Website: lowes
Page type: billing-address
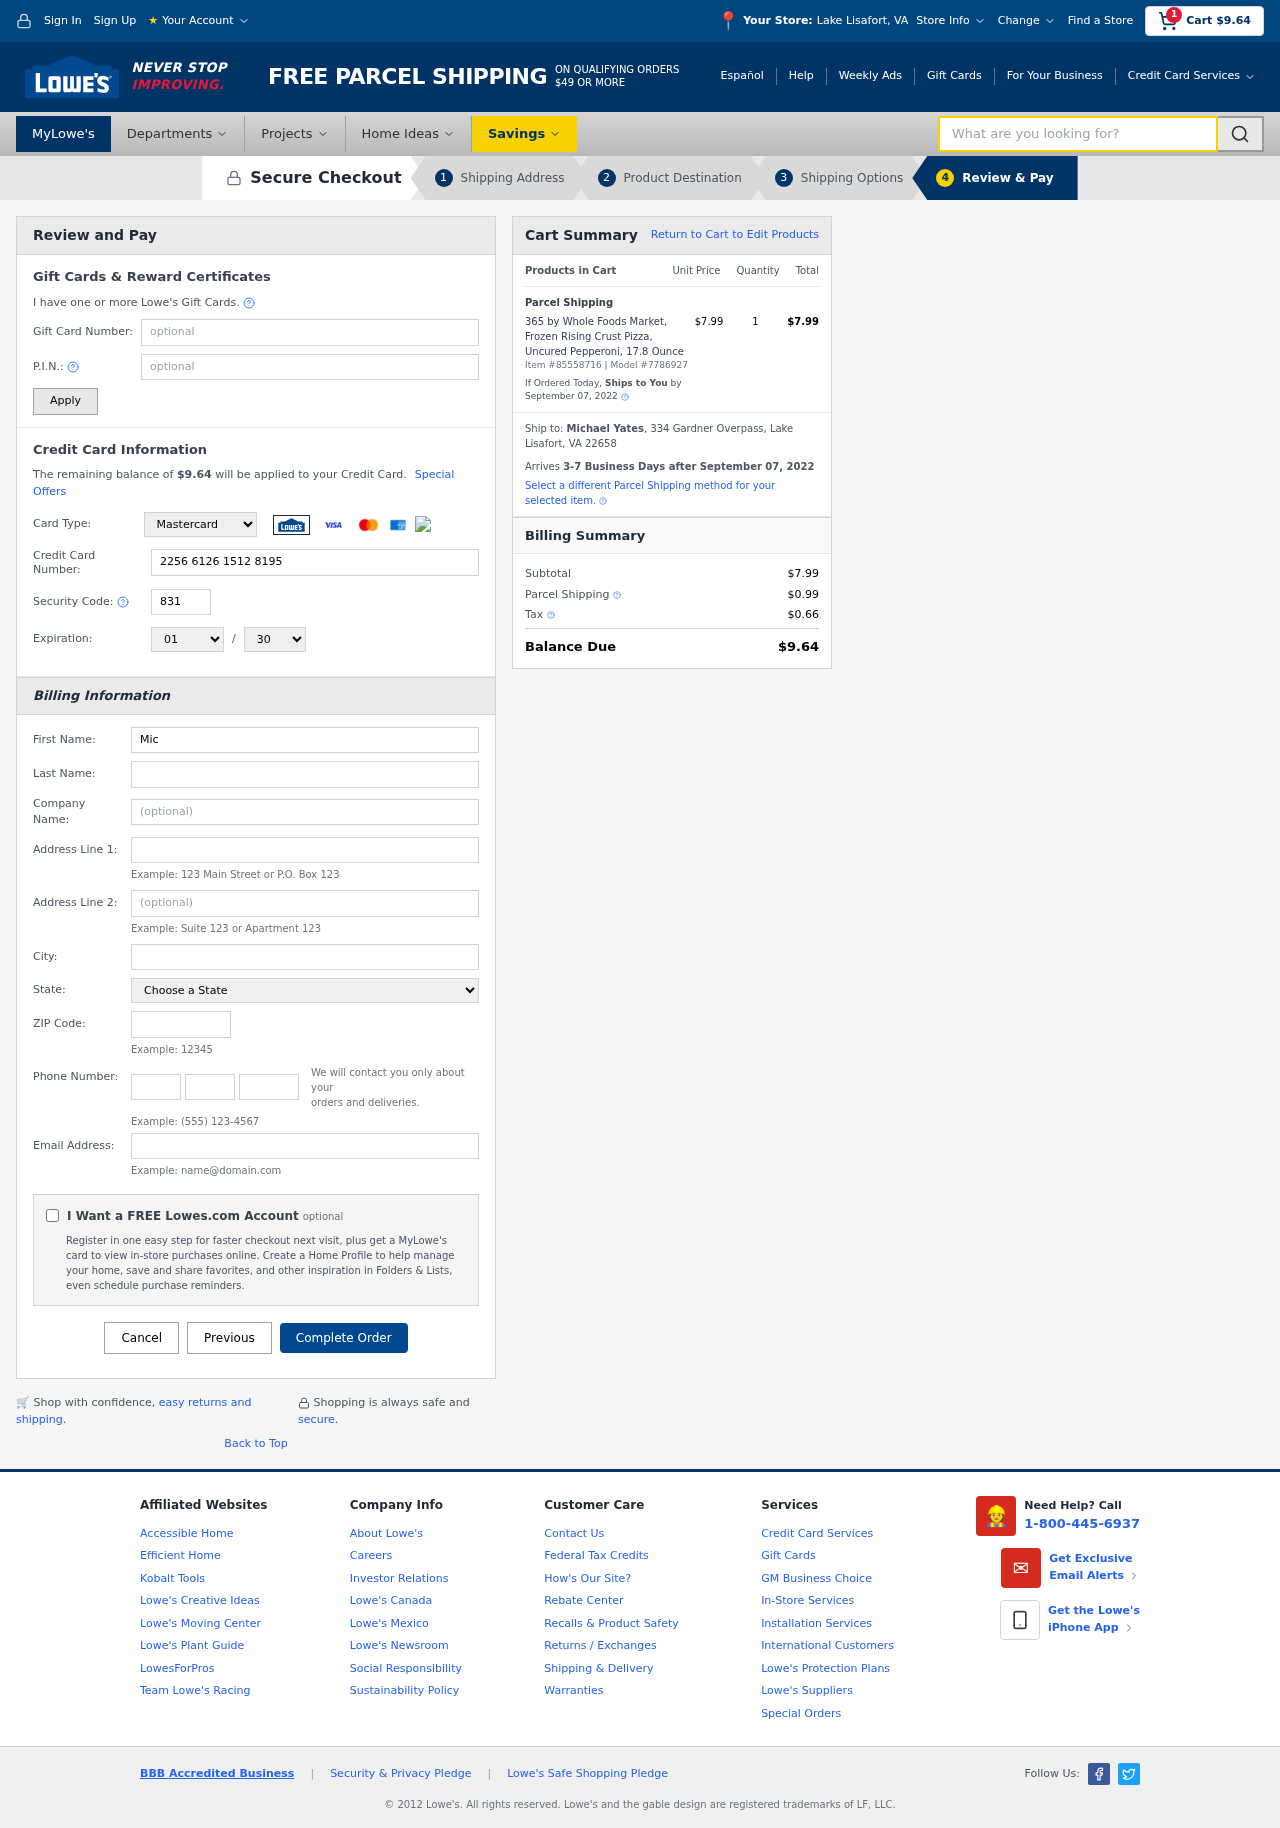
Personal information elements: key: PII_CARD_CVV
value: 831
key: PII_CARD_EXPIRY_MONTH
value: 01
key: PII_CARD_EXPIRY_YEAR
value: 30
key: PII_CARD_NUMBER
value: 2256 6126 1512 8195
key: PII_CARD_TYPE
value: Mastercard
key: PII_CITY
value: Lake Lisafort
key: PII_CITY_STATE
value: Lake Lisafort, VA
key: PII_EMAIL
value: myates@gmail.com
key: PII_FIRSTNAME
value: Michael
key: PII_FULLNAME
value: Michael Yates
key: PII_LASTNAME
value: Yates
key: PII_PHONE_AREA
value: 977
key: PII_PHONE_PREFIX
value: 848
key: PII_PHONE_SUFFIX
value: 9928
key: PII_POSTCODE
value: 22658
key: PII_STATE
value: Virginia
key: PII_STREET
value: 334 Gardner Overpass
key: PII_CITY_STATE_ZIP
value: Lake Lisafort, VA 22658
Product elements: key: PRODUCT1_NAME
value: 365 by Whole Foods Market, Frozen Rising Crust Pizza, Uncured Pepperoni, 17.8 Ounce
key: PRODUCT1_PRICE
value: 7.99
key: PRODUCT1_QUANTITY
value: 1
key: PRODUCT_ITEM_NUMBER
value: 85558716
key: PRODUCT_MODEL_NUMBER
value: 7786927
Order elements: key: ORDER_SUBTOTAL
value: $9.64
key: ORDER_TOTAL
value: $9.64
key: ORDER_SHIPPING_DATE
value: September 07, 2022
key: ORDER_SUBTOTAL
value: $7.99
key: ORDER_DELIVERY_DATE
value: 3-7 Business Days after September 07, 2022
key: ORDER_SHIPPING_DATE2
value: September 07, 2022
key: ORDER_SUBTOTAL2
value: $7.99
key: ORDER_SHIPPING_COST
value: $0.99
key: ORDER_TAX
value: $0.66
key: ORDER_TOTAL2
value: $9.64
Search elements: key: HEADER_SEARCH
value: What are you looking for?